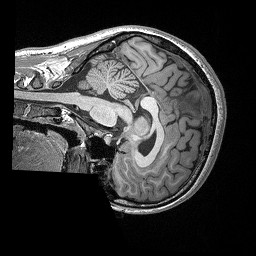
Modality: T1w
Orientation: sagittal
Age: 25
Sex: female